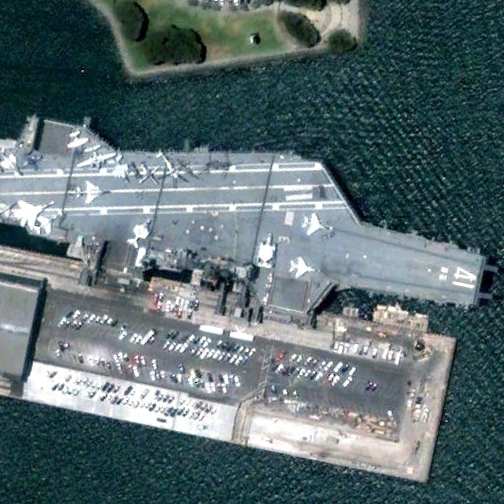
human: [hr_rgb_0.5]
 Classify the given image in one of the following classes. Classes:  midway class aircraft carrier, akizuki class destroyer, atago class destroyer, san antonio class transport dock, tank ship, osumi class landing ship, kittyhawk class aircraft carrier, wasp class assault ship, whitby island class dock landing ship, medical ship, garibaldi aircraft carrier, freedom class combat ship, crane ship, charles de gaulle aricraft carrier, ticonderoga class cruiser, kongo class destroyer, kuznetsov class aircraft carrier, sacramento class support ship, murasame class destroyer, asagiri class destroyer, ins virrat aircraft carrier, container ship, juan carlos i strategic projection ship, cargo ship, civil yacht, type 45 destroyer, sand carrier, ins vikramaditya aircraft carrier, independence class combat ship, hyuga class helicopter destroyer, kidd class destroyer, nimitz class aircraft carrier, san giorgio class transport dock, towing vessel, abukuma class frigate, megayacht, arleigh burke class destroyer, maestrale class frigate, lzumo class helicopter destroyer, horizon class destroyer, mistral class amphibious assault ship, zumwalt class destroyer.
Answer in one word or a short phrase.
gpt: Midway class aircraft carrier